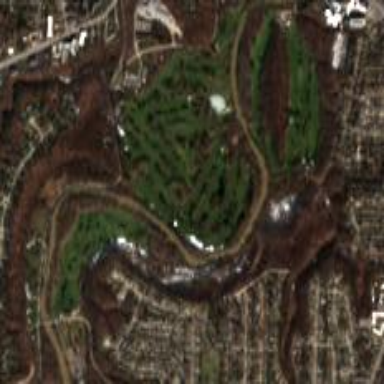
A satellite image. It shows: Golf course surrounded by greenery.